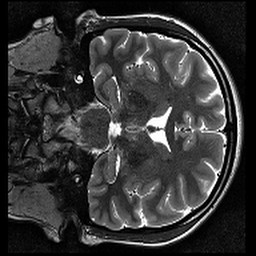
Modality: T2w
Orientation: coronal